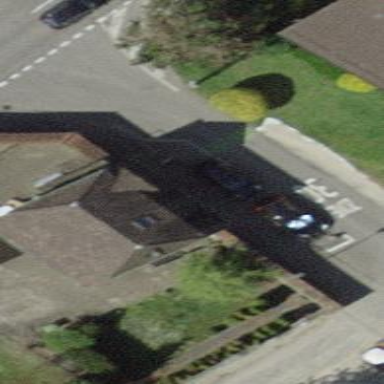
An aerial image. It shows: Building with hipped roof made of roof tiles.